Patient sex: F
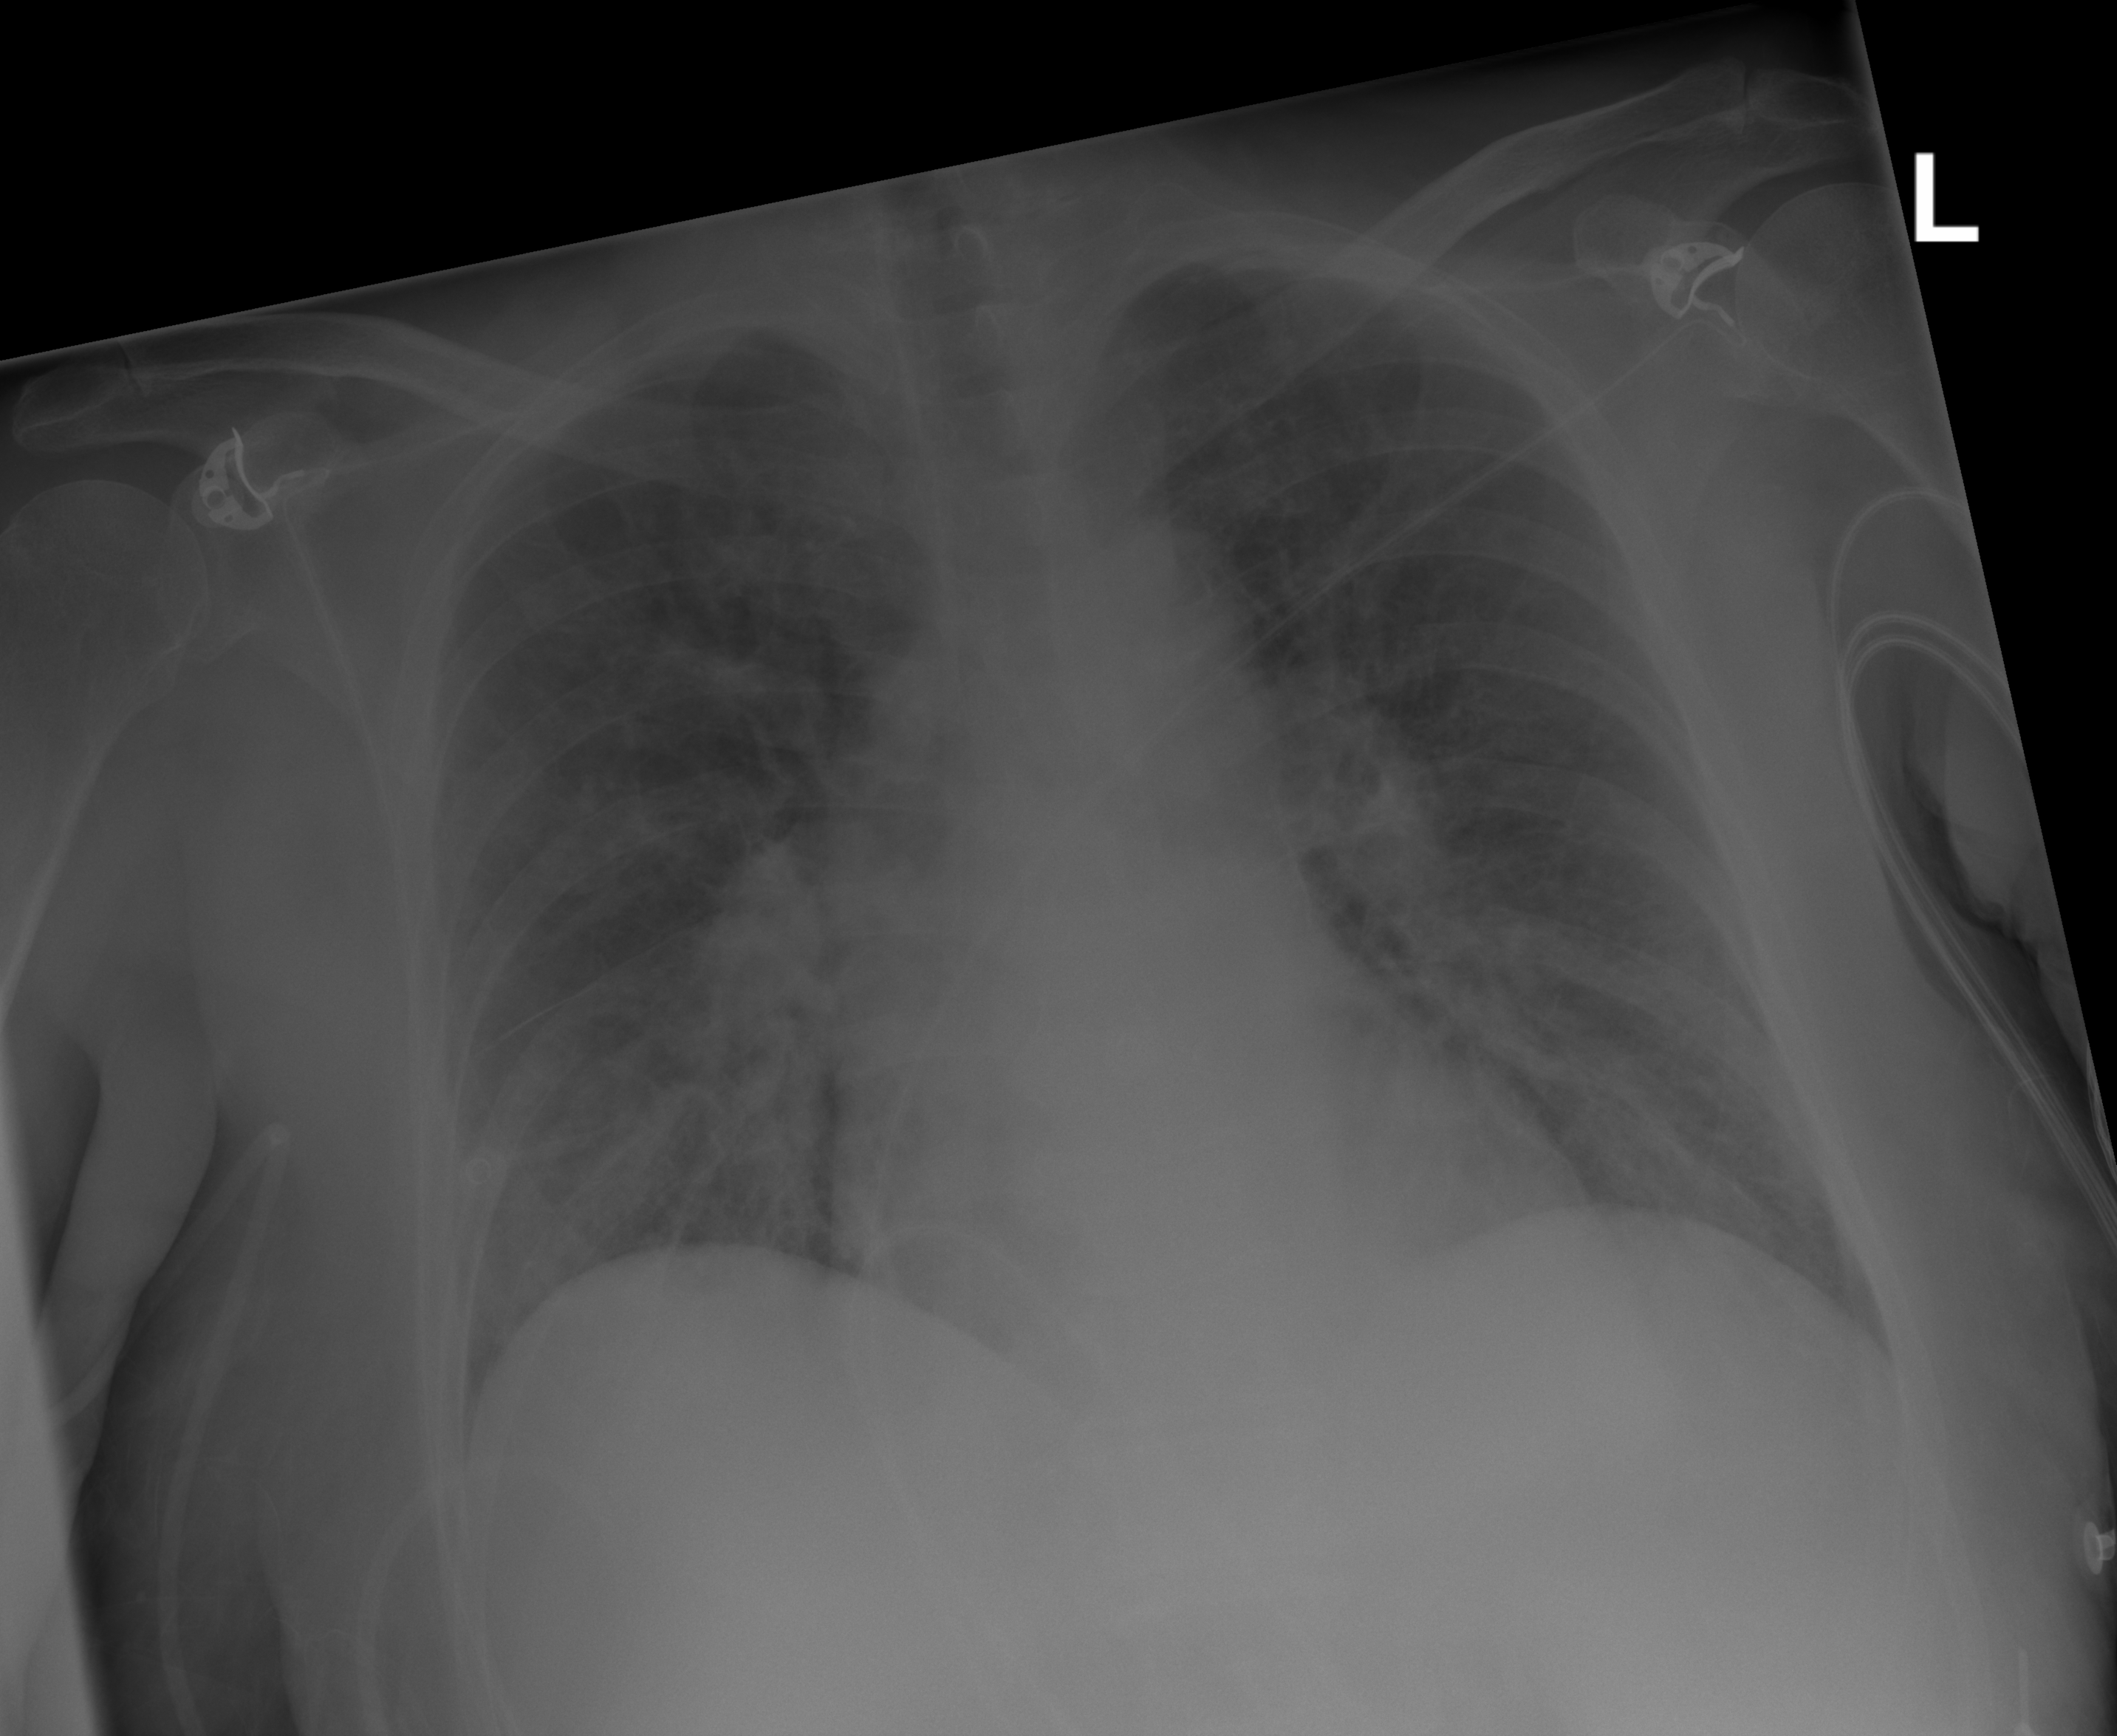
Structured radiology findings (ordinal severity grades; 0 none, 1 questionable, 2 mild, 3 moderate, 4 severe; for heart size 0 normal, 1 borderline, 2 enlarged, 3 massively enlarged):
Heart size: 0
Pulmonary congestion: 2
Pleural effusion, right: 0
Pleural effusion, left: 0
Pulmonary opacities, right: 3
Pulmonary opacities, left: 2
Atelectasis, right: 2
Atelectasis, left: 2